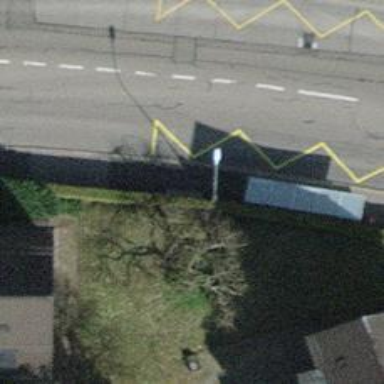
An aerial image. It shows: Bench.